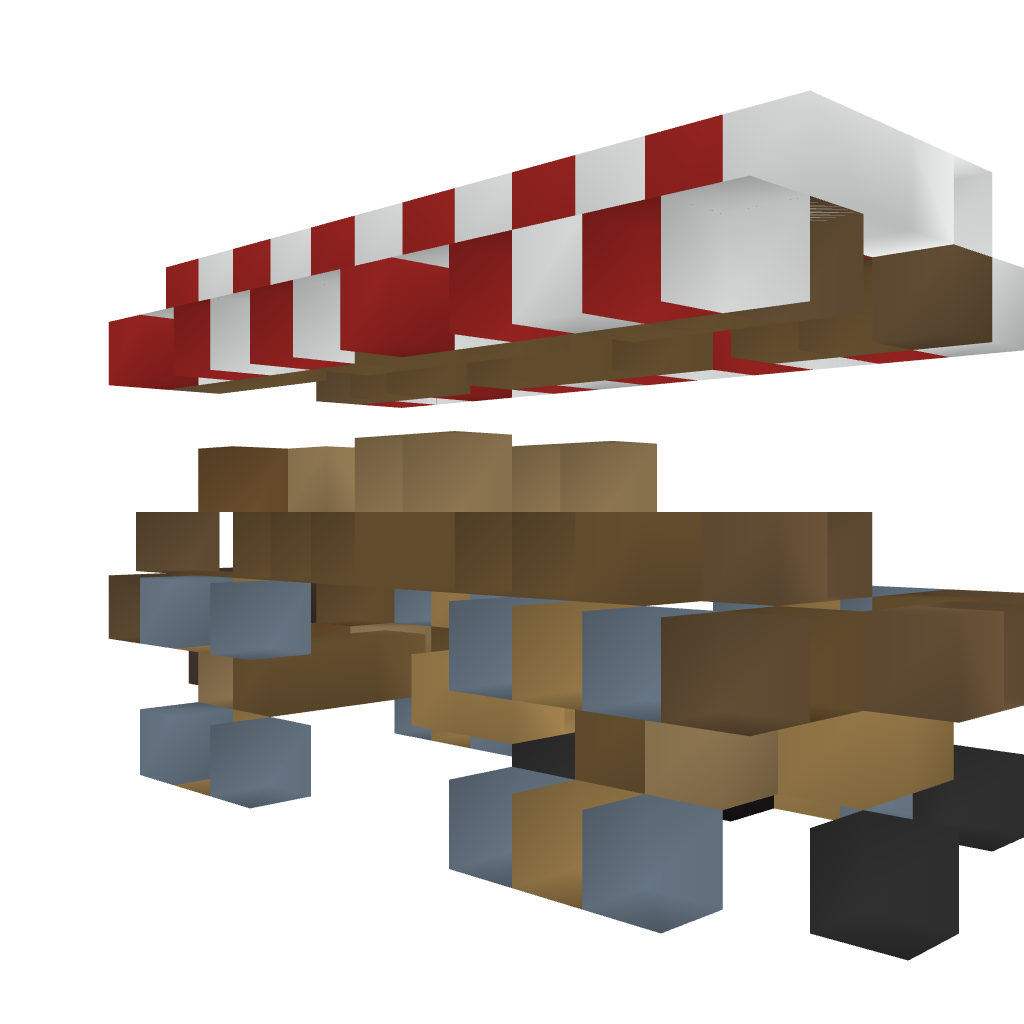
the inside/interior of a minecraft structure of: carriage